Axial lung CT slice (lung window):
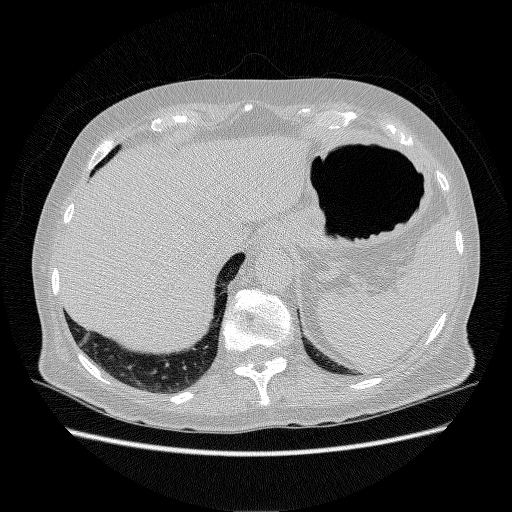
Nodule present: no